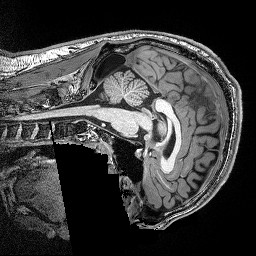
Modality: T1w
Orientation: sagittal
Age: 19
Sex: male